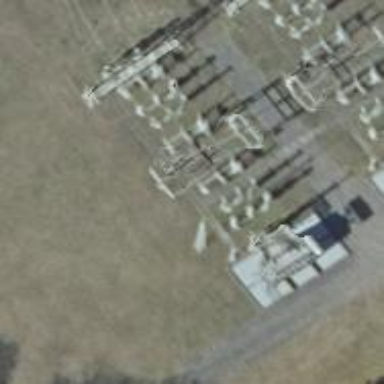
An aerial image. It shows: Power line carrying busbar.